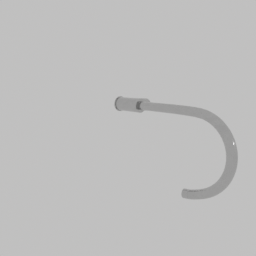
Label: appliances